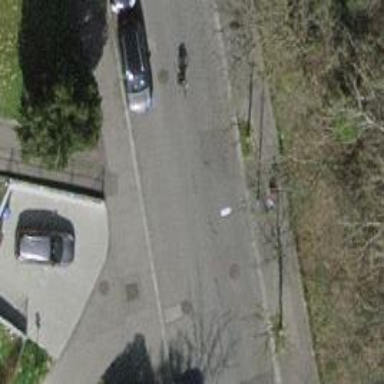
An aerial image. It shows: Alley classified as service road.